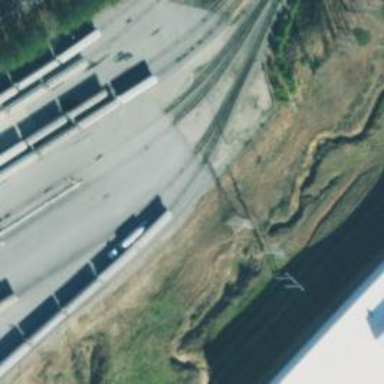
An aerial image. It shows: Railway spur service.